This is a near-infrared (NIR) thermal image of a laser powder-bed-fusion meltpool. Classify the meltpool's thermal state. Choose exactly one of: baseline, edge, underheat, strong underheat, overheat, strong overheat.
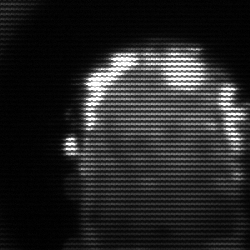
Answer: baseline